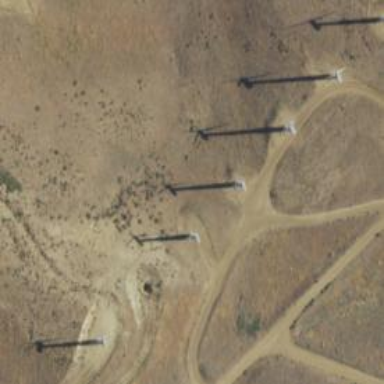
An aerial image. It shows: Wind generator is in the picture.